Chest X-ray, PA view. Patient: 53 years old, sex M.
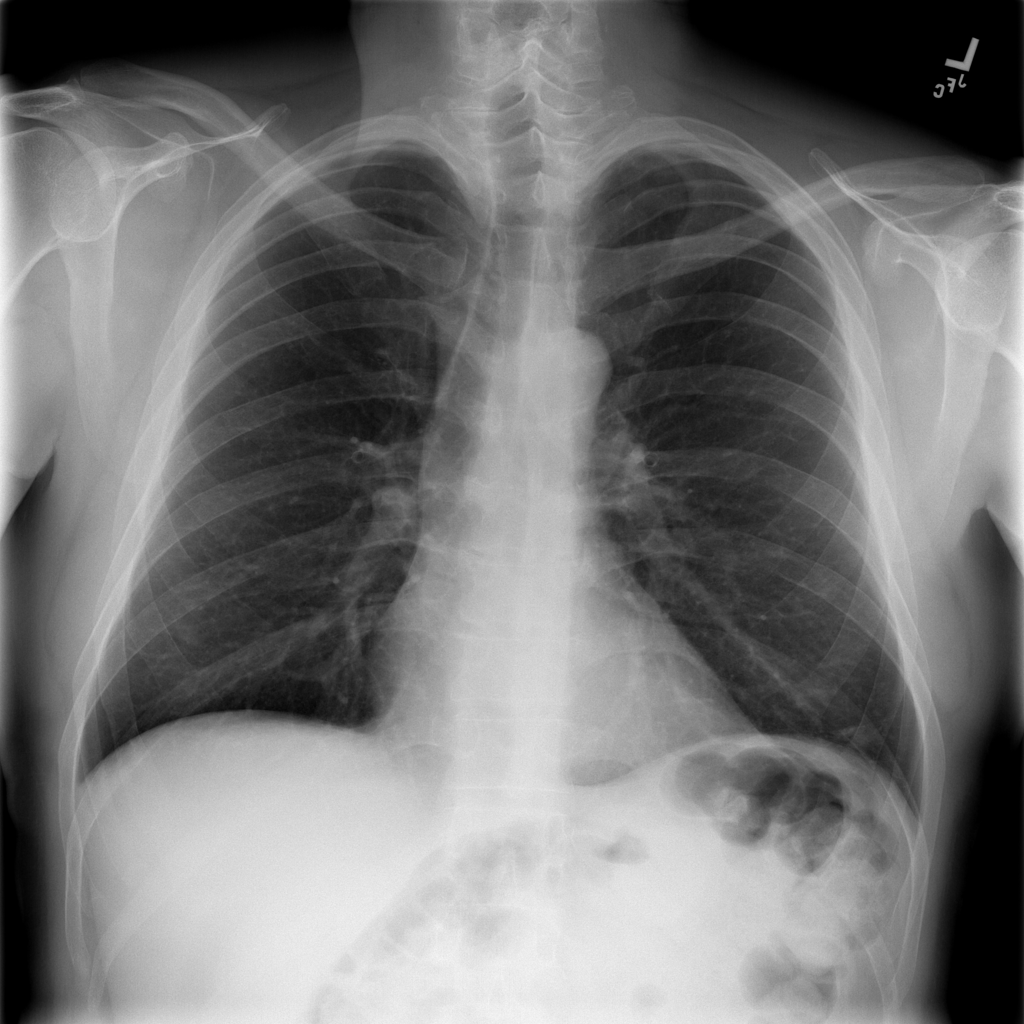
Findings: No Finding